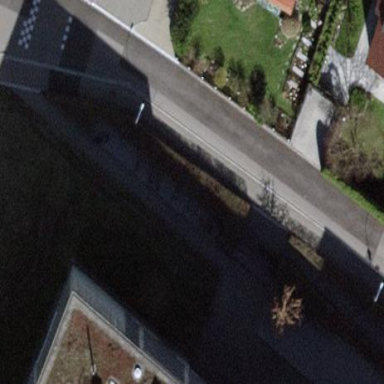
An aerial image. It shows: Bicycle parking area.